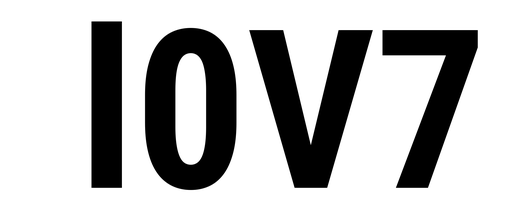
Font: Roboto_Condensed_Bold